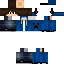
A male human skin with medium skin, wearing brown long hair dressed in a blue hoodie and blue jeans, featuring a closed mouth.